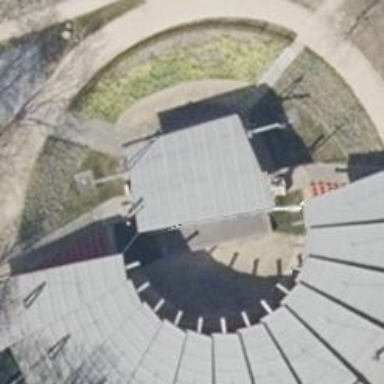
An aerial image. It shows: Theatre.